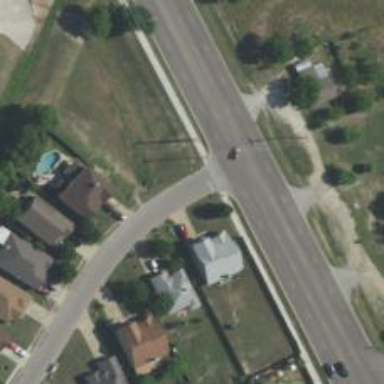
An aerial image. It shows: Residential road with asphalt surface. Sidewalk is present on the left side.